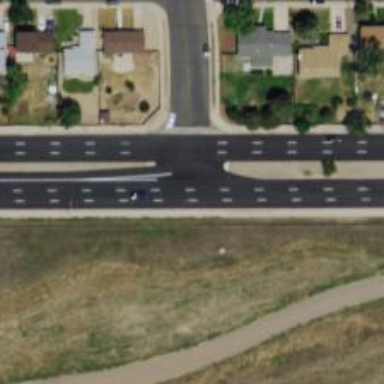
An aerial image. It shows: Secondary road with asphalt surface and grade 1 tracktype.